Question: If I look at the elements, I see 2 times a style:

I was wondering, how can I prevent this?
This is my code:
'''
<?php
header('Content-Type: text/html; charset=utf-8');
?>
<html>
<head>
<link href='http://fonts.googleapis.com/css?family=Roboto' rel='stylesheet' type='text/css'>
<style type="text/css">
body {
overflow: hidden;
font-family: 'Roboto', sans-serif;
}
</style>
</head>
</html>
<?php
// more php code here
?>
'''
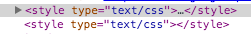
Answer: It is most likely inserted by an extension in your browser. Google Chrome has certain extensions that do this, for example.
If you look at the source code, it probably isn't there.
You can check the source in Chrome using the shortcut CTRL + U for windows or ALT + CMD + U on mac.
Let me know if this is the case.